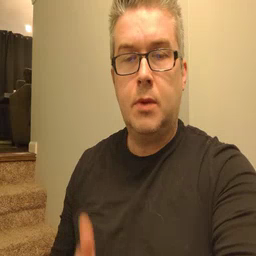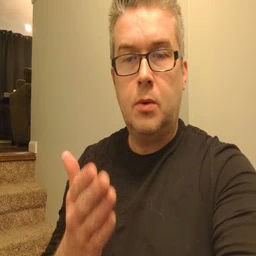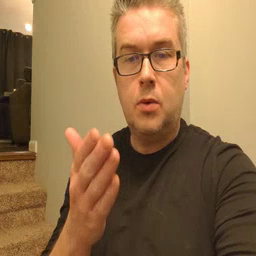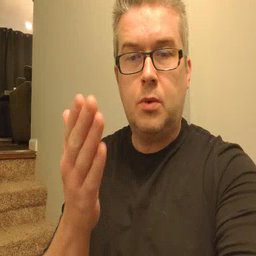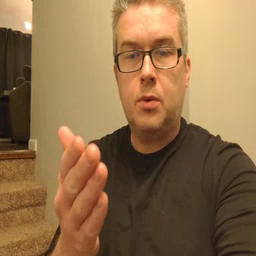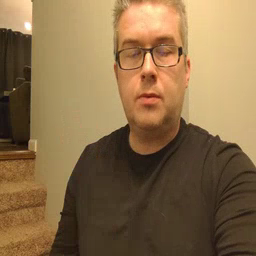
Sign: boat